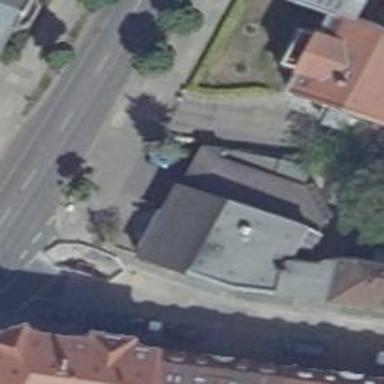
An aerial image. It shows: Bakery.